Question: I have a groupbox on my winform and I'd like to change the color of the caption / title but not use 'ForeColor' as I don't want the text in the groupbox to change.

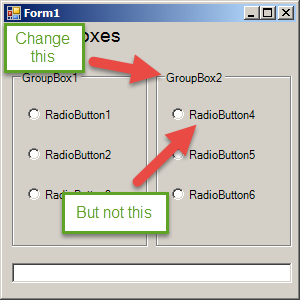
Answer: You could wrap the 'RadioButton' in another 'Panel' which you 'Dock' 'Fill' in the 'GroupBox'. Then set the 'ForeColor' of that 'Panel' to <URL>.
This prevents the 'ForeColor' of the 'RadioButton' to be derived from the 'GroupBox'.